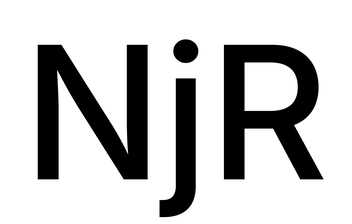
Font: Inter_Medium